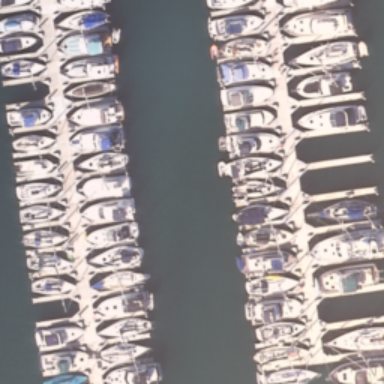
Lots of boats docked in lines at the harbor .